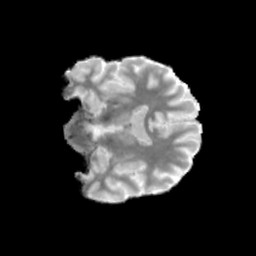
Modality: MD
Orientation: coronal
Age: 50
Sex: male
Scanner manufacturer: siemens
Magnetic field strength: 3 T
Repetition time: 3.23 s
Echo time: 0.0892 s